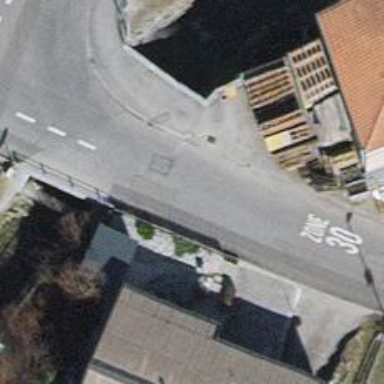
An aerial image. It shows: Residential road with bridge.